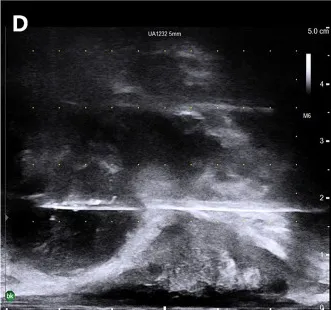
A 68-year-old man with elevated prostate-specific antigen (PSA). (D) A transperineal prostate biopsy was performed under ultrasound guidance.
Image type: radiology (ultrasound)